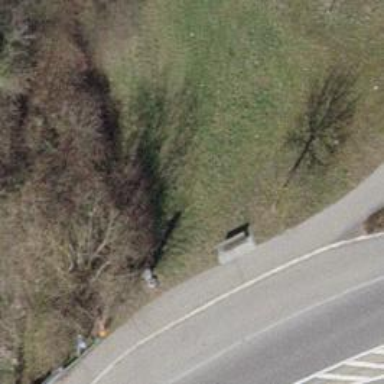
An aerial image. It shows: Brown bench.